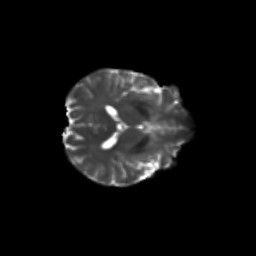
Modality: T2w
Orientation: axial
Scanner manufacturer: siemens
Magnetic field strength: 3 T
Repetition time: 9.2 s
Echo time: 0.084 s